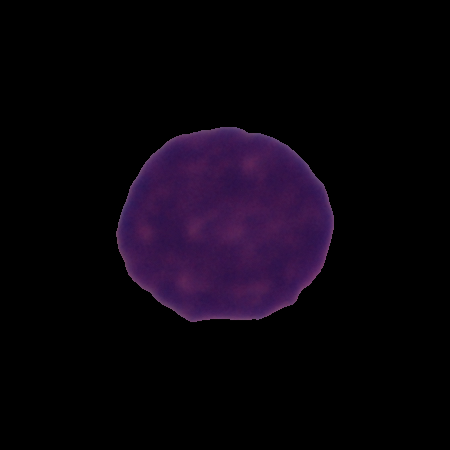
Label: cancer